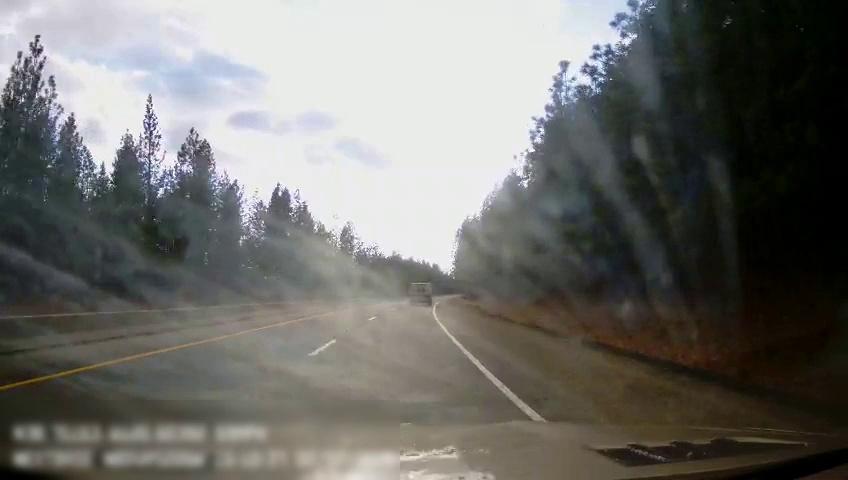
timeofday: Day
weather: Cloudy
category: Drivable Space
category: Drivable Space
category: Vehicles | Van
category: Lanes | Current Lane
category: Lanes | Alternate Lane
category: Lanes | Alternate Lane